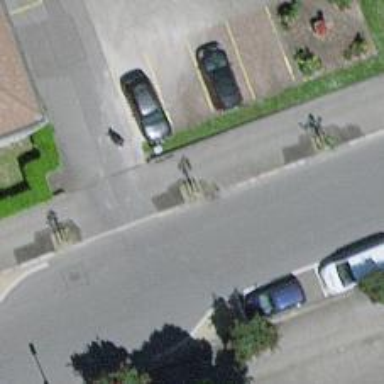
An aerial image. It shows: Broadleaved tree along the street.